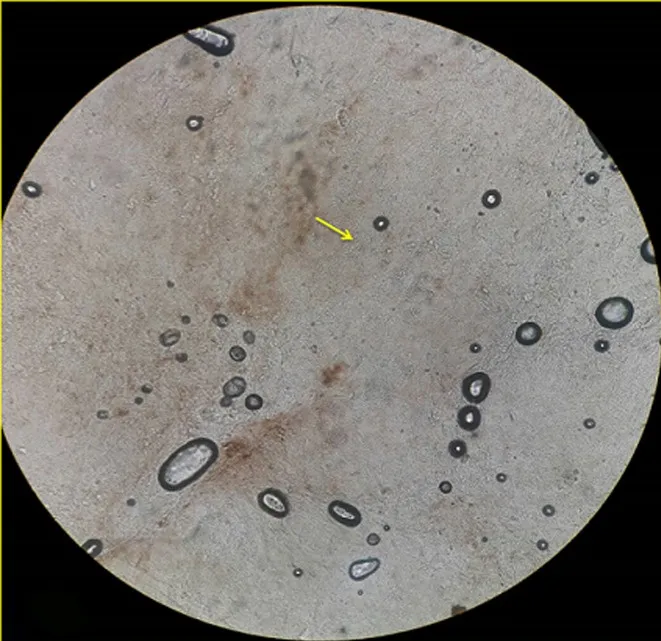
examination of 10% KOH showing clustered spores and pseudo hyphae.
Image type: medical_photograph (skin_photograph)